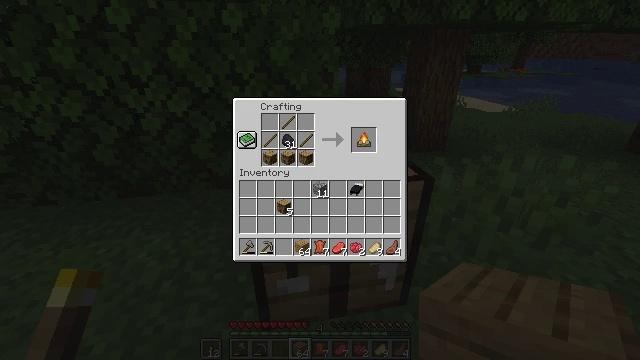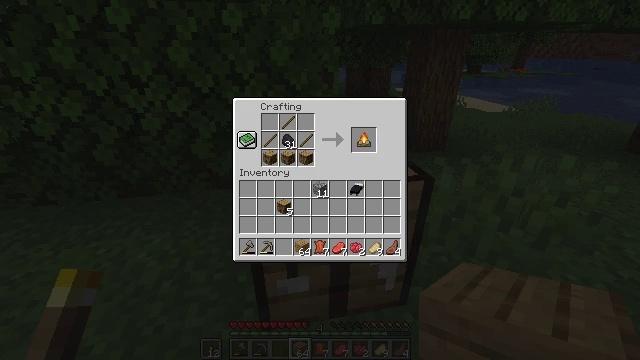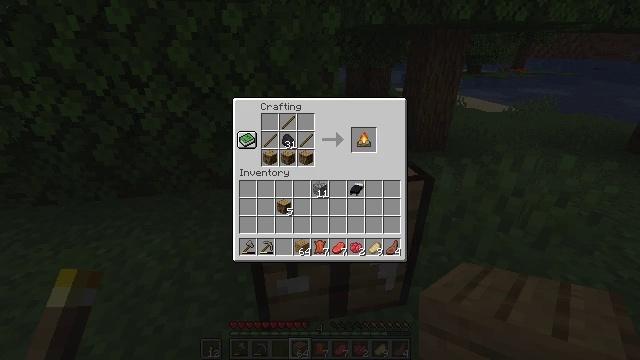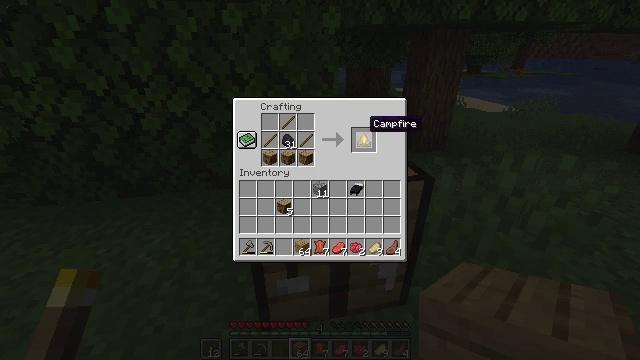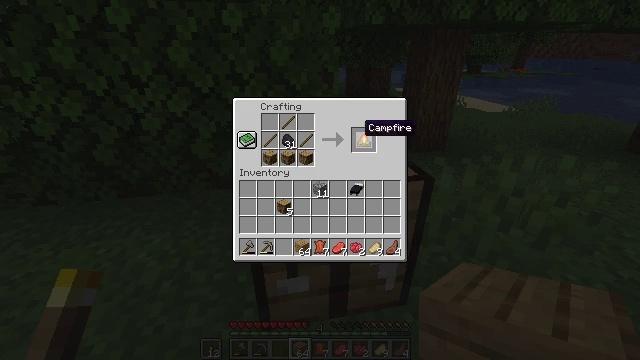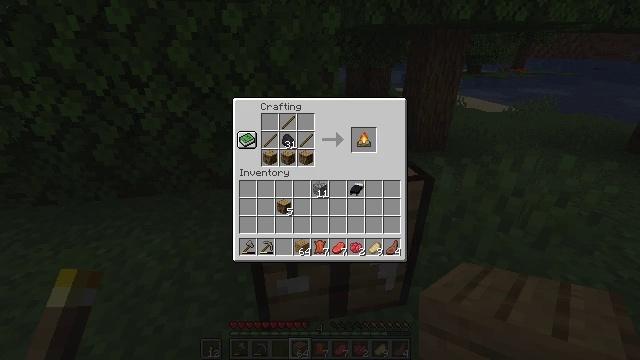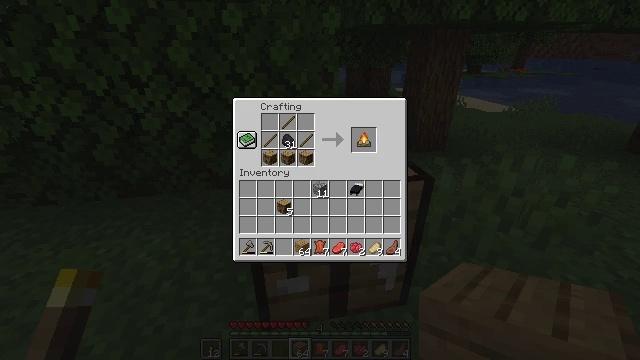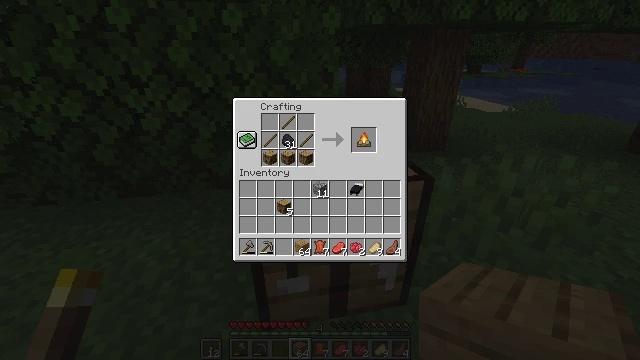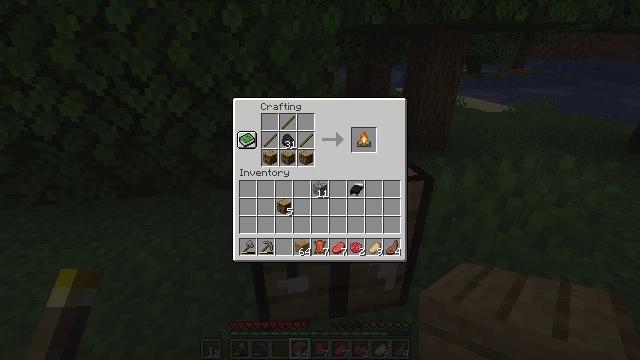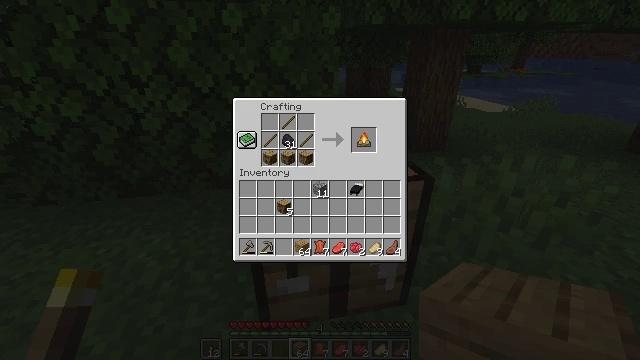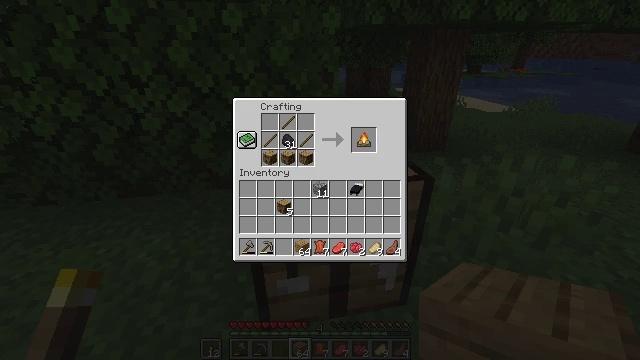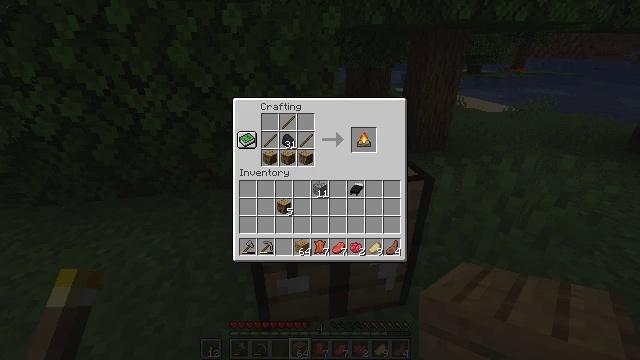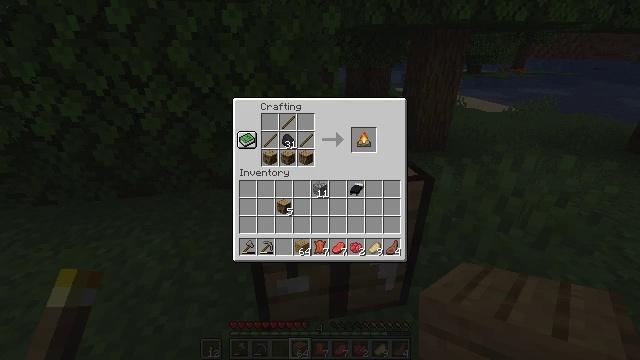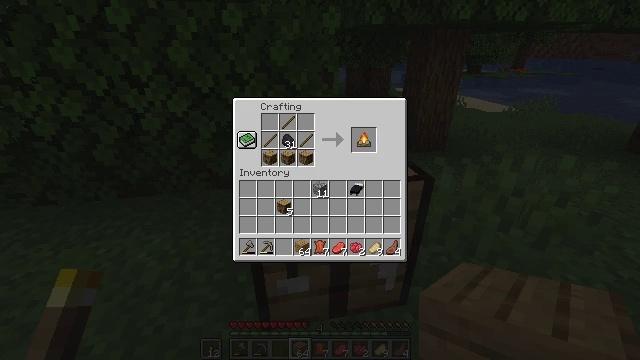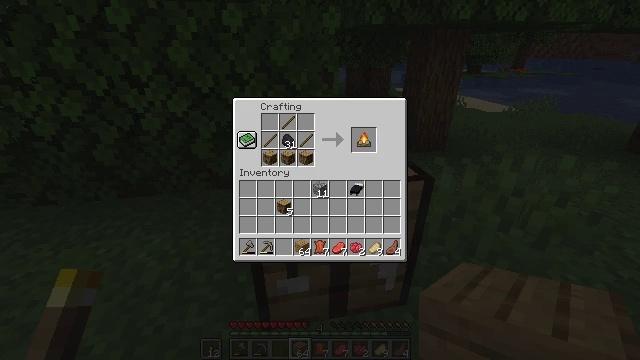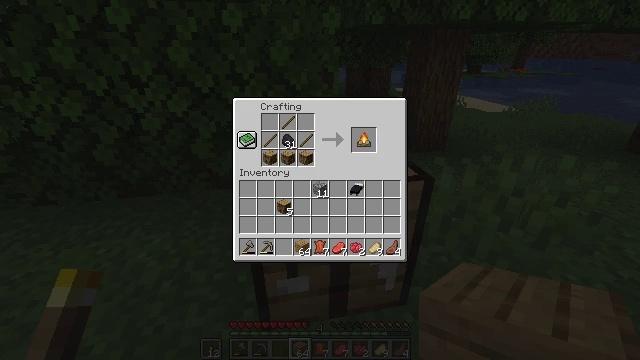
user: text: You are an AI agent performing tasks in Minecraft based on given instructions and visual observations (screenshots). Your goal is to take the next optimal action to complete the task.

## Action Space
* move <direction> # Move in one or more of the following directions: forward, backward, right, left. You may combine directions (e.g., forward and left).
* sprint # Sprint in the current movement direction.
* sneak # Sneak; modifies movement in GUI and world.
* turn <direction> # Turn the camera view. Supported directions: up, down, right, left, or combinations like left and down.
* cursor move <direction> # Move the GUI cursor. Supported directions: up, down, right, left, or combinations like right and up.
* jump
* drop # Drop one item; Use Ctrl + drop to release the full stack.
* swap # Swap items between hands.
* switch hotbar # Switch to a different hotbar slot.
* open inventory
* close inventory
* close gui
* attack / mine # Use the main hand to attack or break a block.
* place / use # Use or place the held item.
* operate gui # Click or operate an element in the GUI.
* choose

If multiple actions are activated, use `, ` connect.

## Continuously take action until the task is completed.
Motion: motion action
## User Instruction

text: Craft the campfire on the crafting table.
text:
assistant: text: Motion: no_op
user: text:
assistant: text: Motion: no_op
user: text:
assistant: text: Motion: cursor move left
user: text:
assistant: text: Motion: no_op
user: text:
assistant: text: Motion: no_op
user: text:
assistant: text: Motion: no_op
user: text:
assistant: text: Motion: sneak
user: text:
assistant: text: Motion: sneak, operate gui
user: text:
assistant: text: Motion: sneak, operate gui
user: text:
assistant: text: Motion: sneak
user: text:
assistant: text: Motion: sneak
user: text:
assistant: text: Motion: sneak
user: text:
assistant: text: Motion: sneak
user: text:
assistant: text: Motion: no_op
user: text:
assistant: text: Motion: no_op
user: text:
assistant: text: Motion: no_op
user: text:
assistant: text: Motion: no_op
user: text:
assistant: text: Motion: no_op
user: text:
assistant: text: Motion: sneak
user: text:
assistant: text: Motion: sneak
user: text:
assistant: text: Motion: sneak
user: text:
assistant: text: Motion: sneak
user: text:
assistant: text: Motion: sneak
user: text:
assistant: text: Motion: sneak
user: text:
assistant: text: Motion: sneak, operate gui
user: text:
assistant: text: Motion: sneak, operate gui
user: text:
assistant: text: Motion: sneak, operate gui
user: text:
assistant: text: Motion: sneak
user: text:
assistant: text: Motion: sneak
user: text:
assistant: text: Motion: sneak